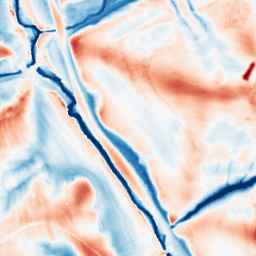
Category: edge_preserving
Decomposition family: guided
Decomposition parameters: radius: 16
eps: 0.001
Upsampling method: linear_exact
Upsampling parameters: scale: 2
Upsampling scale: 2